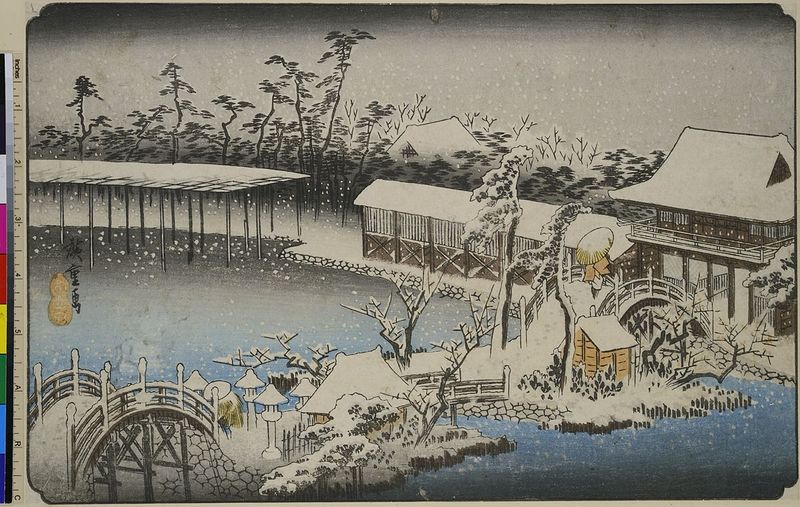
Titel: Schnee im Tempelbezirk des Tenmangu-Schreins in Kameido, aus der Serie: Berühmte Orte der Osthauptstadt
Künstler: Utagawa Hiroshige
Standort: Hamburg
Institution: Museum für Kunst und Gewerbe Hamburg
Schlagwörter: himmel, wasser, bäume, see, haus, schnee, brücke, holzschnitt, japan, winter, japanisch, stadtansicht, druckgraphik, druckgrafik, tempel, zeit, schrein, farbholzschnitt, brücken, skala, landschaften, landschaftsdarstellung, edo, reproduktionen, druckerzeugnisse, gewässer, kultplätze, kultgegenstände, heiligtümer, ukiyo, schreingelände, winten